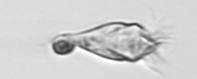
Label: Paratontonia_gracillima